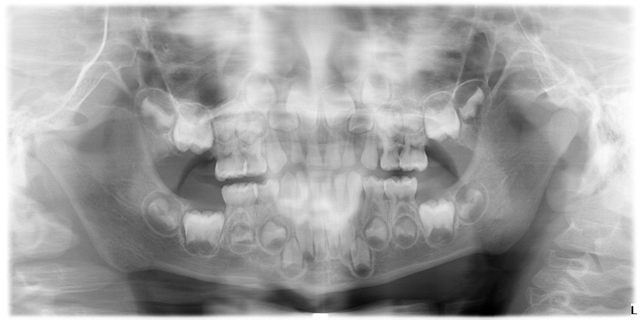
child